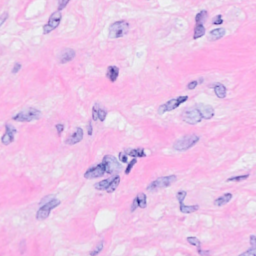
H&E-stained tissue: Breast